Interaction volume radius: 5 \u00c5
Interaction volume height: 10 \u00c5
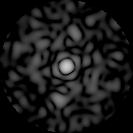
Disorder parameter: 0.7418